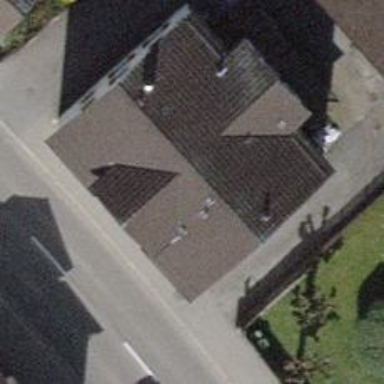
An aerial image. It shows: Restaurant.